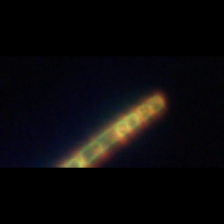
Taxon: Chaetoceros
Group: Diatoms